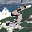
Label: 5